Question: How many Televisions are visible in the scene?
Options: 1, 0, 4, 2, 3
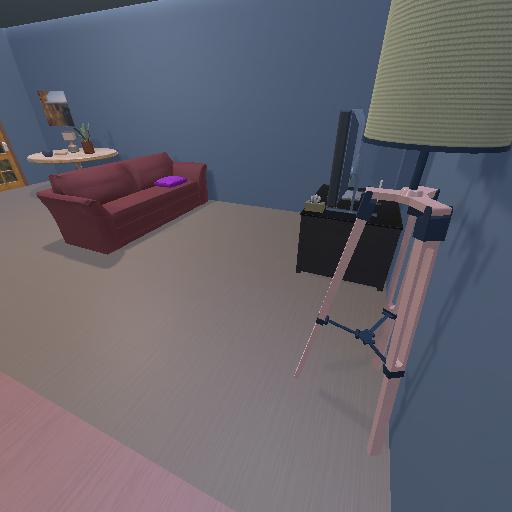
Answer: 1